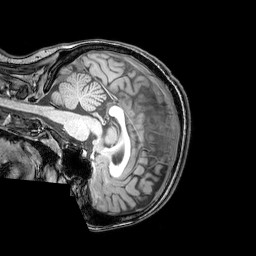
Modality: T1w
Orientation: sagittal
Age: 24
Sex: female
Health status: healthy
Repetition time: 0.081 s
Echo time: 0.037 s